Question: How can I change the background color only to those rows that clicked, in the below code it does not clear the previous row clicked background color.
'''
var tr = $('#webgrid_id').find('tr');
tr.bind('click', function (event) {
$("tr").click(function () { $(this).css('background', 'yellow'); });
});
'''

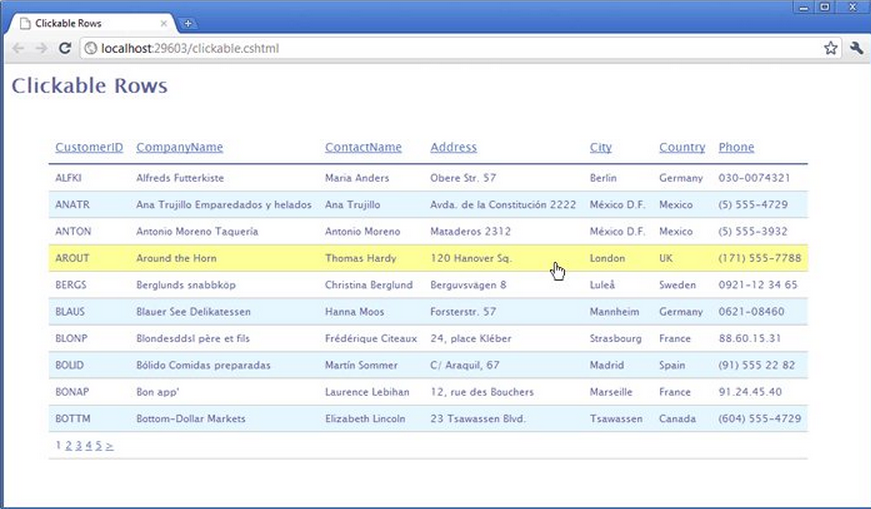
Answer: <URL>
You could simplify it by using class
'''
.yellow{
background: yellow;
}
'''
'<style>'
---
'''
$('#webgrid_id').on('click','tr',function () {
$('tr.yellow').removeClass('yellow');
$(this).addClass('yellow');
});
'''
OR as suggests refer this (more optimized and improved): <URL>
Also, I see a 'click' event inside bind - there is no need to nesting these events.